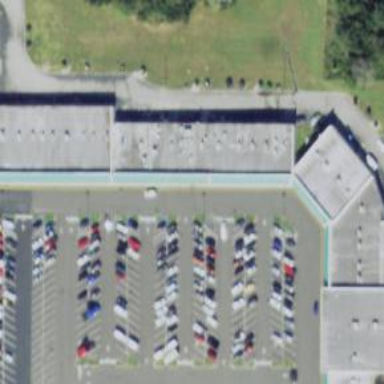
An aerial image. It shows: Parking space is available.